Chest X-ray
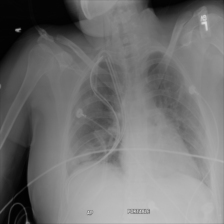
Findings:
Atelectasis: negative
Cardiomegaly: negative
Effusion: negative
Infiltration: negative
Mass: negative
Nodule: negative
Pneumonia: negative
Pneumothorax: negative
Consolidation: negative
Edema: negative
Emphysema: negative
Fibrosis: negative
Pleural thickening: negative
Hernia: negative